Field crop: maize
Growth stage: 2
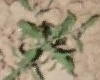
Species: atriplex